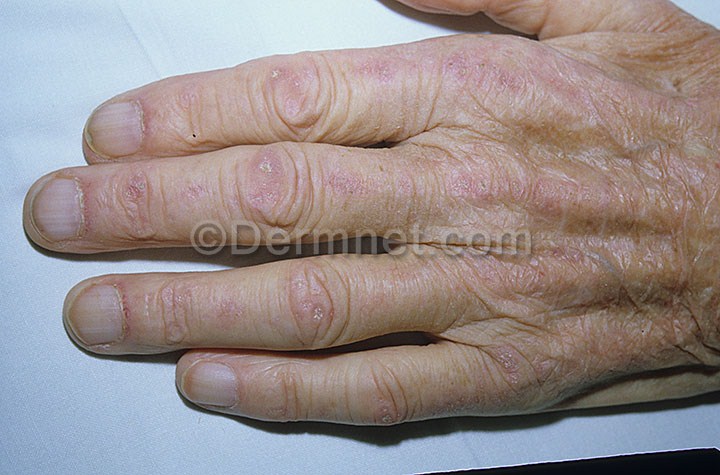
Disease: Lupus and other Connective Tissue diseases